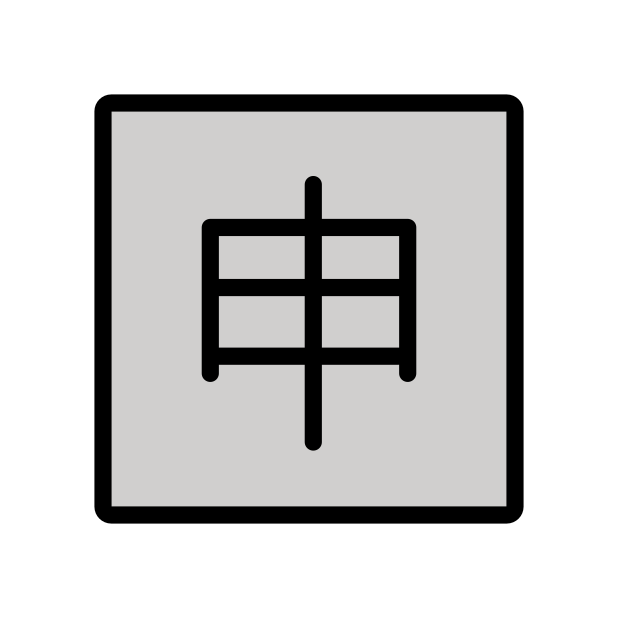
Japanese “application” button